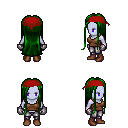
a pixel art fantasy rpg character, female body template, dark elf, purple skin, brown pirate shirt, metal pants, green extra-long hairstyle, red bandana, metal gloves, brown shoes, four views (front, back, left, right), 2x2 character sprite sheet, small pixel art, hard edges, no anti-aliasing